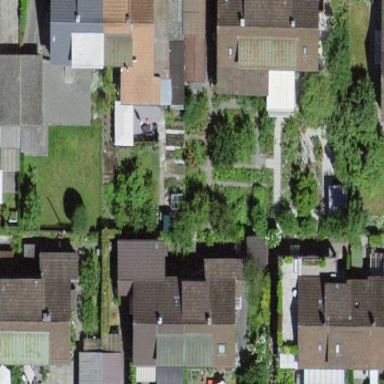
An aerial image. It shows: Semidetached house.